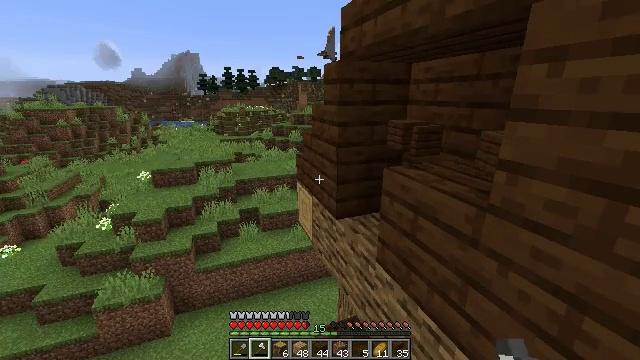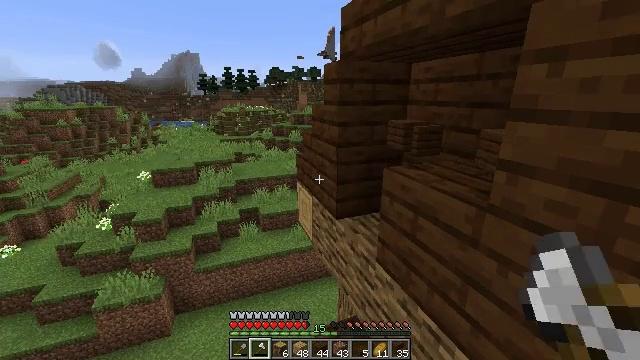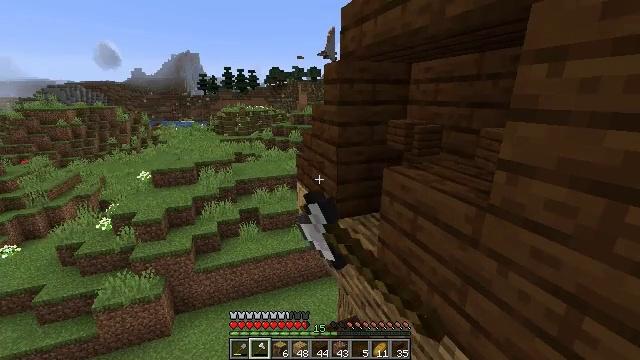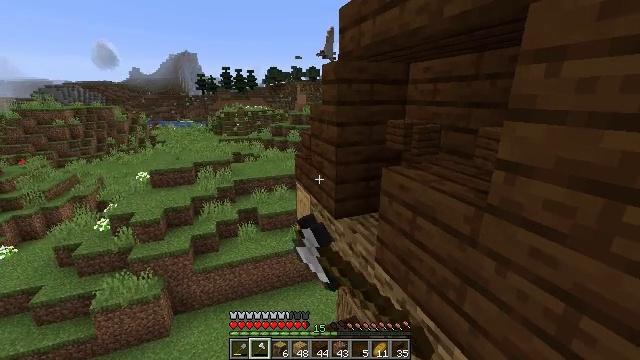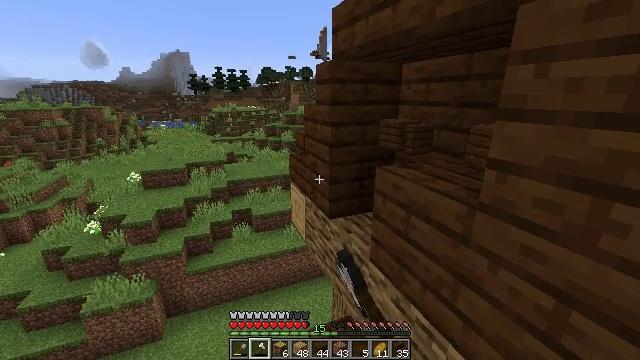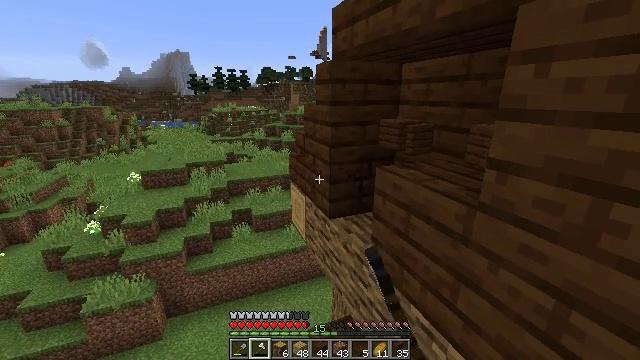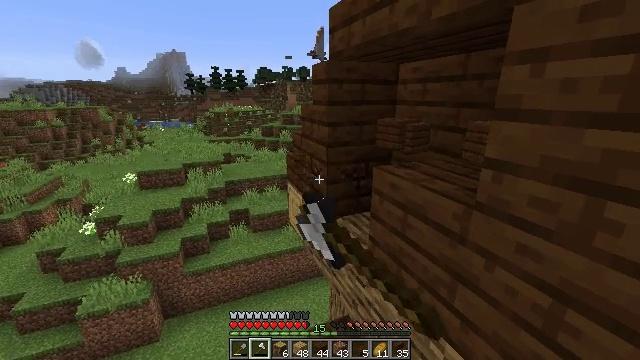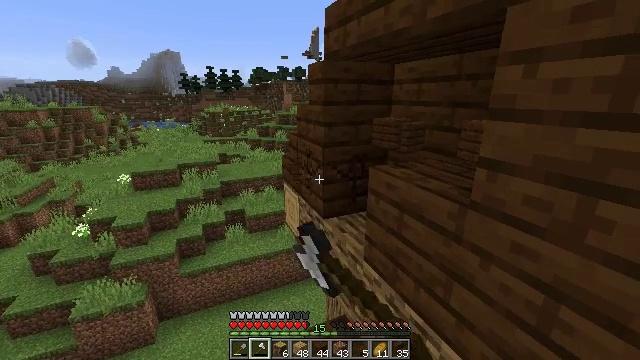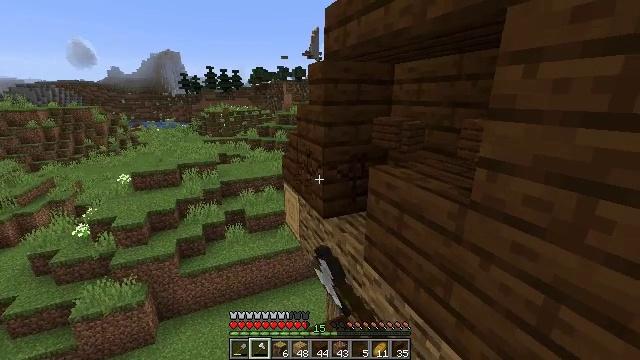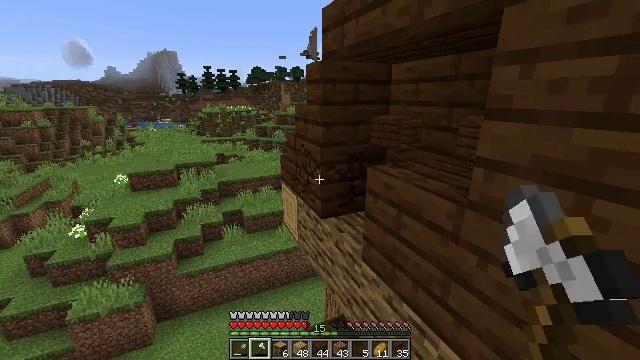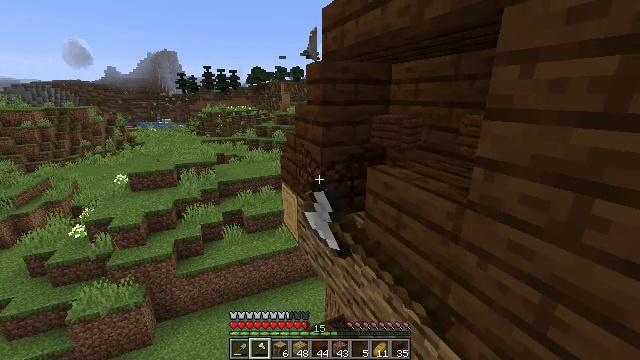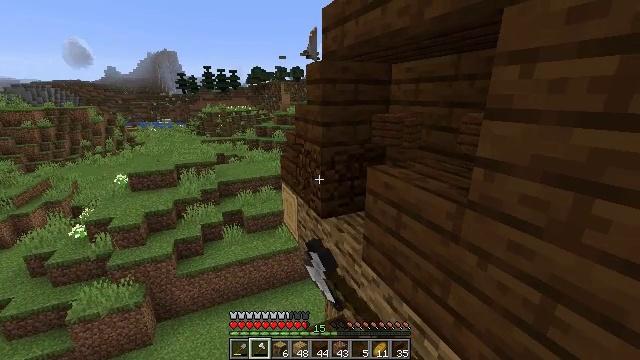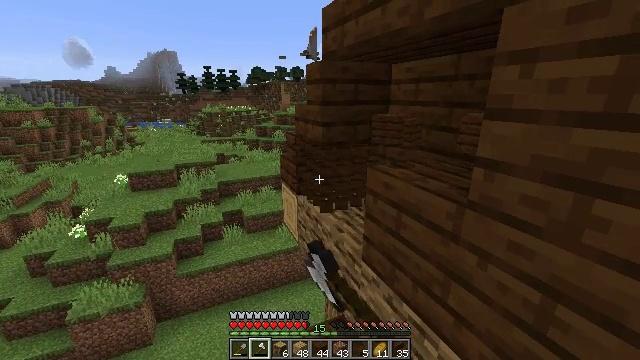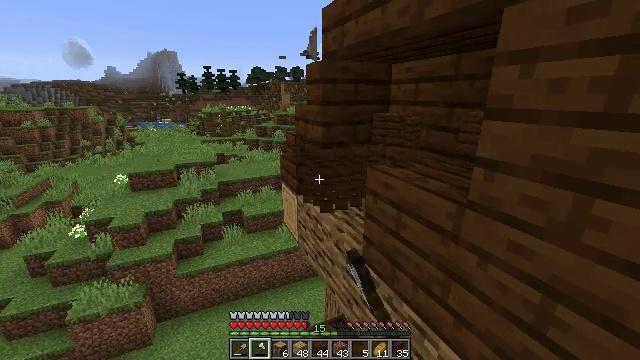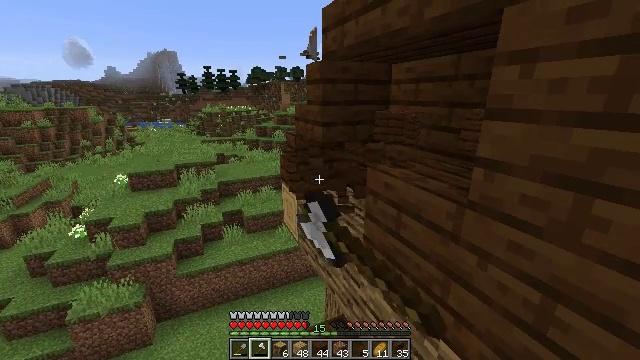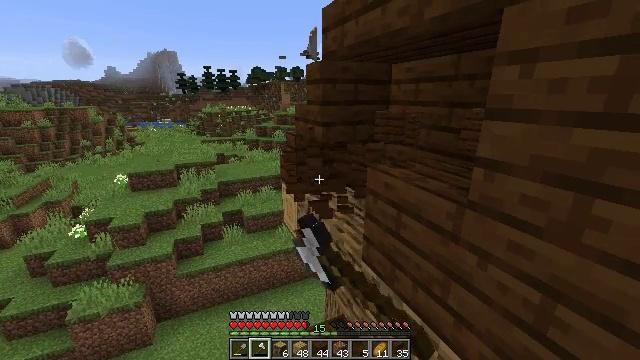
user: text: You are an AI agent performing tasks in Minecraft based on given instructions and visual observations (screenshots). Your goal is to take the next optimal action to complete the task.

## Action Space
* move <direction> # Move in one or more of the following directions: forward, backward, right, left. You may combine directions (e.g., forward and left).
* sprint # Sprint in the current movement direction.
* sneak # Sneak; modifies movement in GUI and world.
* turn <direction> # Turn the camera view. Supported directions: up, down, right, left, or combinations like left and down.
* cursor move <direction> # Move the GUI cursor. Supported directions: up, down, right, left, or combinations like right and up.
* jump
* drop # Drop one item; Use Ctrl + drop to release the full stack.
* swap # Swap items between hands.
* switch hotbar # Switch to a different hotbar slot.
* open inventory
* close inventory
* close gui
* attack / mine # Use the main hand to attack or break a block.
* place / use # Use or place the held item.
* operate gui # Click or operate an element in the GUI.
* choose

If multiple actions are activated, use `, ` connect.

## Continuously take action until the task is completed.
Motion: motion action
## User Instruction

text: Break the existing dark oak planks.
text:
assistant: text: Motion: attack / mine
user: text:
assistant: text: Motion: attack / mine
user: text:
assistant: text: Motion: attack / mine
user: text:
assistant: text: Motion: turn right, attack / mine
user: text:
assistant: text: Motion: attack / mine
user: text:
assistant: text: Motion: attack / mine
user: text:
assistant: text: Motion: attack / mine
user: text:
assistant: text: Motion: attack / mine
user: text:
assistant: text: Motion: attack / mine
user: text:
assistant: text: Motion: attack / mine
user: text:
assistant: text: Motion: attack / mine
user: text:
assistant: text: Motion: attack / mine
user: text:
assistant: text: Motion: attack / mine
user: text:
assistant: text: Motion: attack / mine
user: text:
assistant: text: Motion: attack / mine
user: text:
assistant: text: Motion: attack / mine
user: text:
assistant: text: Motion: attack / mine
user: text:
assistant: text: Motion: attack / mine
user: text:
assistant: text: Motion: turn right and down, attack / mine
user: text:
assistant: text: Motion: turn right and down
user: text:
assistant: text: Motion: turn right
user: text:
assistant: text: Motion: turn right
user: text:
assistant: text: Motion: turn right
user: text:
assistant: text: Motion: attack / mine
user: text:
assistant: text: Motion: attack / mine
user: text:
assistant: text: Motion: attack / mine
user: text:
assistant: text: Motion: attack / mine
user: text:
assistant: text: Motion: attack / mine
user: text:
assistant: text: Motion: attack / mine
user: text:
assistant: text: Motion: attack / mine